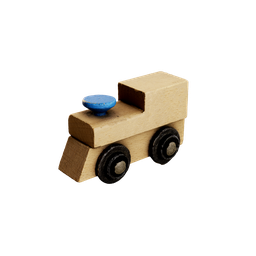
Label: decoration